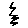
Label: zigzag